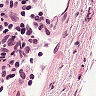
Metastatic tissue present: no